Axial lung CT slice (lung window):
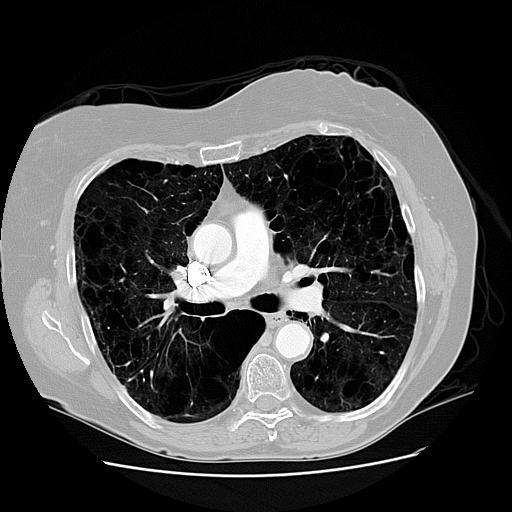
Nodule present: no